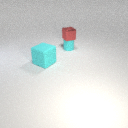
small red metal cube above small cyan rubber cylinder